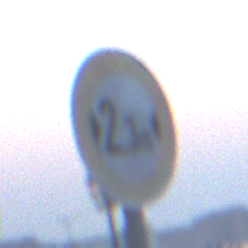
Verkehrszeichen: TatsaechlicheBreite2Komma3
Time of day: Dawn
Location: Outdoor (Urban)
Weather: Clear
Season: NotSpecified
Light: Natural